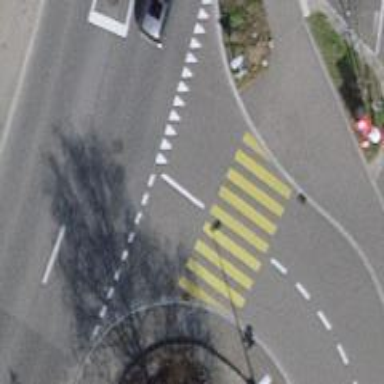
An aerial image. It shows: Marked crossing on the road.